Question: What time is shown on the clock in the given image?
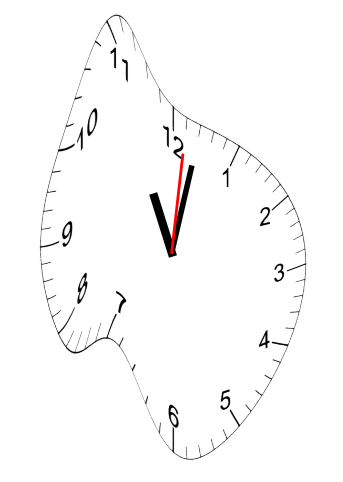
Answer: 11:02:01